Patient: sex F, age 35
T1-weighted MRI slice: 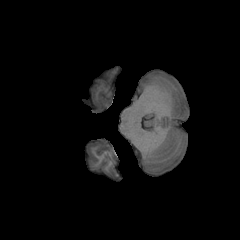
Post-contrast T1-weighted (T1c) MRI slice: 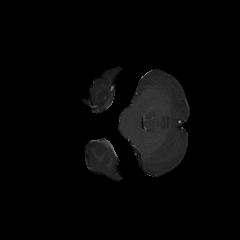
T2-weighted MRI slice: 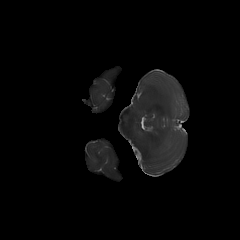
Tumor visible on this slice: no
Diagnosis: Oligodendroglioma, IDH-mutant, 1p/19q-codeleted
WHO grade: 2